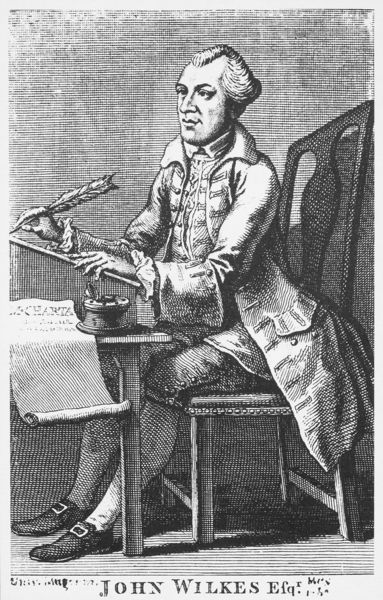
Titel: Porträt von John Wilkes an seinem Schreibtisch
Künstler: William Hogarth
Schlagwörter: feder, mann, schatten, weiß, sitzen, haar, nase, schwarz, stirn, stuhl, tisch, tische, zeichnung, blick, rock, jacke, wand, augen, barock, bildnis, portrait, mantel, blatt, person, beine, schrift, papier, lehne, schuhe, grafik, brauen, name, druck, holzstich, radierung, stich, schriftsteller, fass, tinte, pult, rolle, pergament, rasiert, papierrolle, schreiben, schriftrolle, schnallenschuhe, schreiber, tintenfass, schnallen, knopflöcher, john, stuhel, sit, breif, wilkes, john wilkes